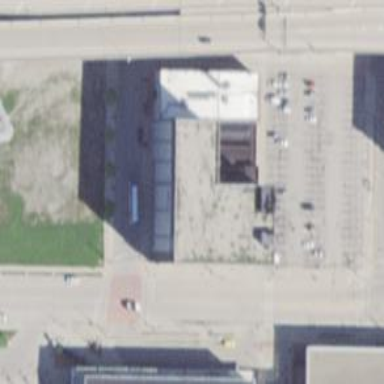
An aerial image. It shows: Industrial building used for retail purposes. It serves as storage rental shop.